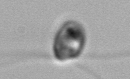
Label: flagellate_morphotype1